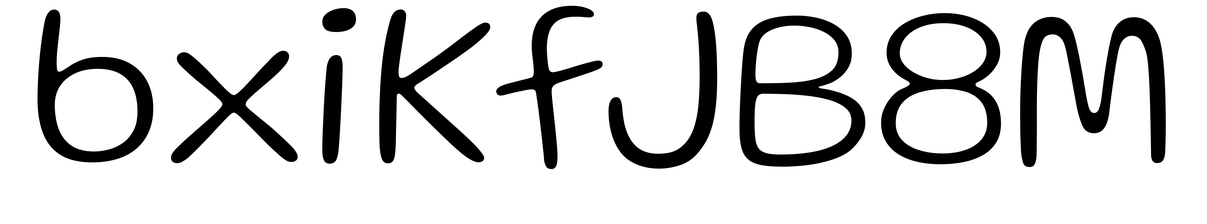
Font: Gluten_ExtraLight